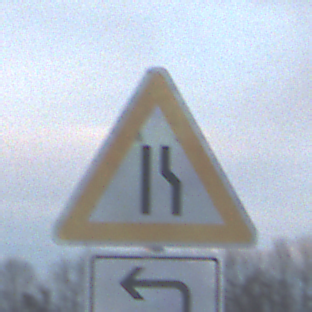
Verkehrszeichen: EinseitigVerengteFahrbahnRechts
Zusatzzeichen unten: RichtungsangabeDurchPfeile2
Umgebung: Outdoor, Nature
Tageszeit: SunriseSunset
Wetter: PartlyCloudy
Licht: Natural
Jahreszeit: NotSpecified
Kontrast: LowContrast